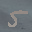
Label: 5